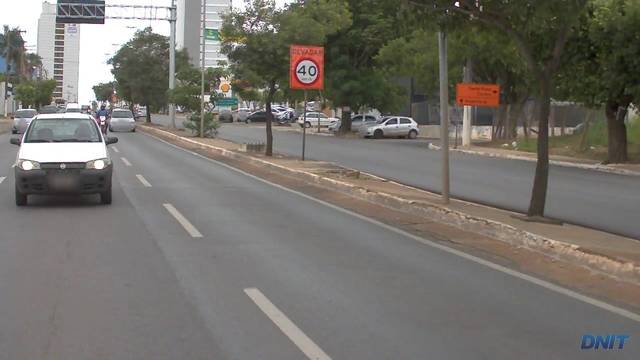
Region: Brazil
Coordinates: -15.59, -56.119